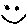
Label: smiley face